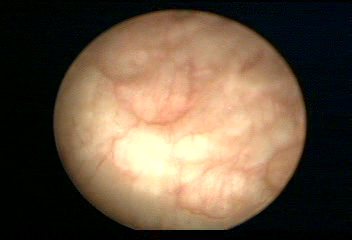
Modality: WLC
Class: Normal mucosa
Bladder cancer association: No